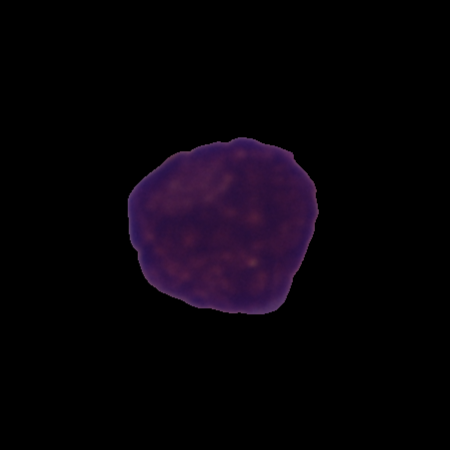
Label: cancer